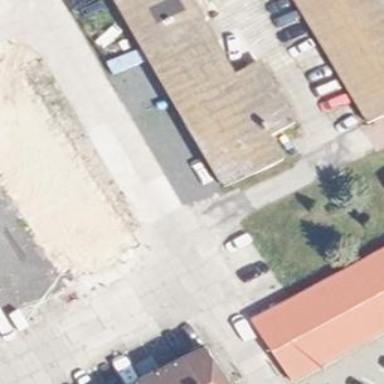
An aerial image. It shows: Commercial building.